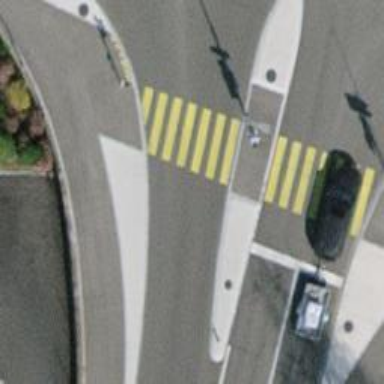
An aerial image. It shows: Uncontrolled crossing with central island.